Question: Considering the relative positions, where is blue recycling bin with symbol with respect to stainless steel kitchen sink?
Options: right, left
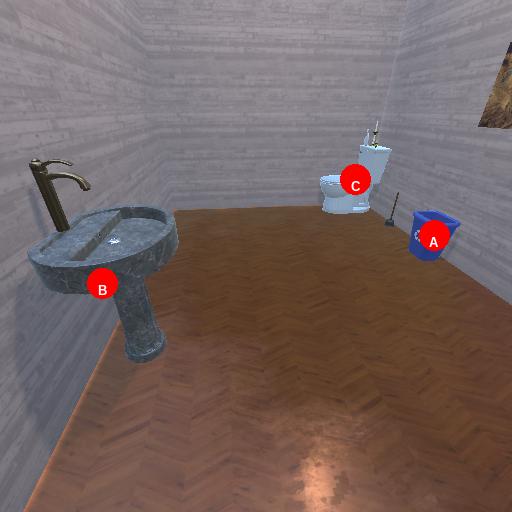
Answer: right